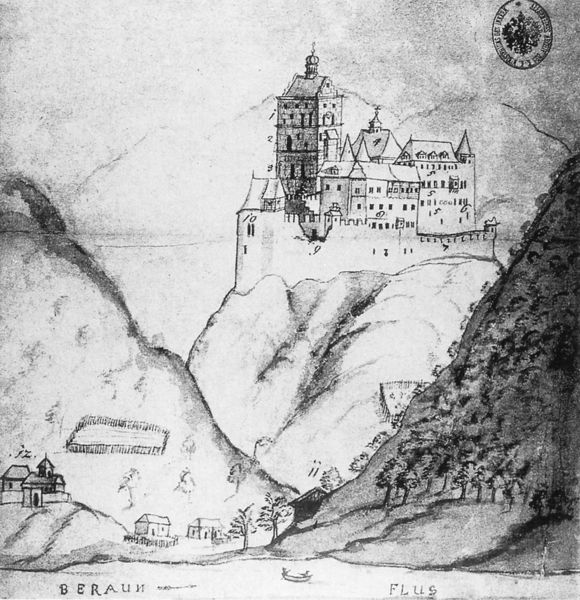
Titel: Zeichnung der Burg Karlstein
Standort: Herstellungsort: Prag (EU - Tschechische Republik)
Institution: Prag, Zentrales Staatsarchiv
Schlagwörter: adler, baum, berg, feder, felsen, himmel, wasser, weiß, wolken, bäume, fluss, landschaft, see, ufer, fenster, schwarz, zeichnung, dach, haus, schloss, weg, zaun, feld, horizont, häuser, hügel, natur, hütte, kirche, wiesen, blatt, tal, wald, boot, kahn, turm, garten, deutschland, berge, fels, dorf, giebel, mauer, kuppel, zinnen, burg, türme, festung, wälder, schluchten, bleistift, stempel, gemäuer, wappen, karte, burgmauer, burgturm, städchen, schießschaften, beraun, burgfels, berg hügeö